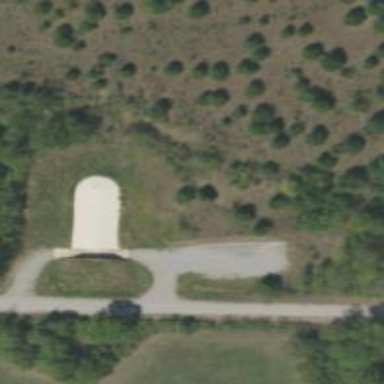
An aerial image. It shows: Military bunker.